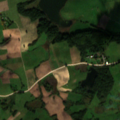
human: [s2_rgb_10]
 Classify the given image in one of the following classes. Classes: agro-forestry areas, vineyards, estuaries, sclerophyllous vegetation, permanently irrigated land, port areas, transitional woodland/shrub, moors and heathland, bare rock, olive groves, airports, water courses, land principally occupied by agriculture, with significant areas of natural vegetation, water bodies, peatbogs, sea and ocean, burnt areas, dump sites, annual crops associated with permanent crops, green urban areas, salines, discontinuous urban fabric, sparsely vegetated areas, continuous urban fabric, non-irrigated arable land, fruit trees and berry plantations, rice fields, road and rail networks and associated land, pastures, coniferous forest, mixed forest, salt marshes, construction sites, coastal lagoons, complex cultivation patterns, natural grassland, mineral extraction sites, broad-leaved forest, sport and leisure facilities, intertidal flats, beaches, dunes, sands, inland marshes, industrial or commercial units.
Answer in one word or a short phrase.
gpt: non-irrigated arable land, pastures, complex cultivation patterns, land principally occupied by agriculture, with significant areas of natural vegetation, broad-leaved forest, water bodies